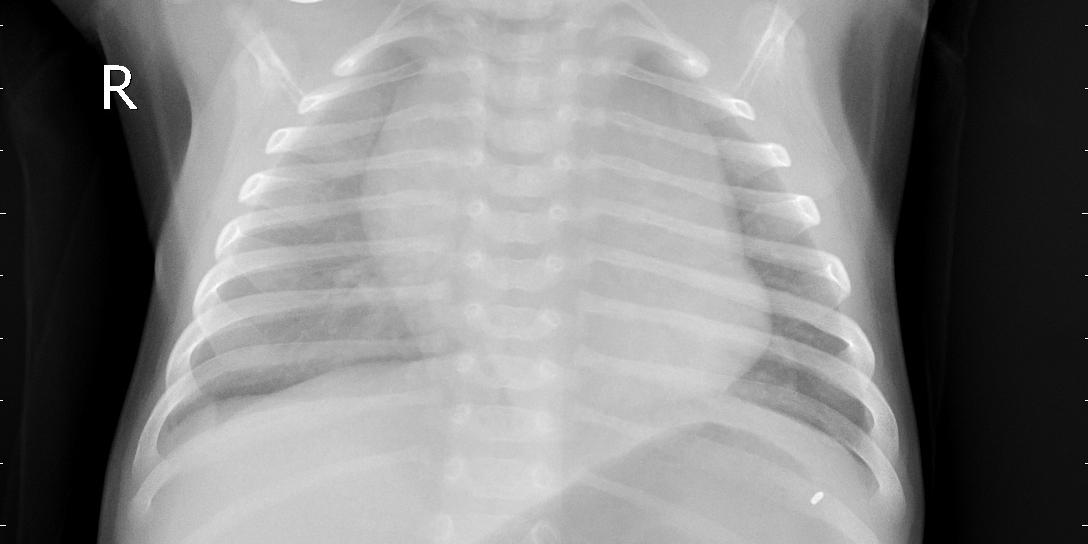
Diagnosis: PNEUMONIA